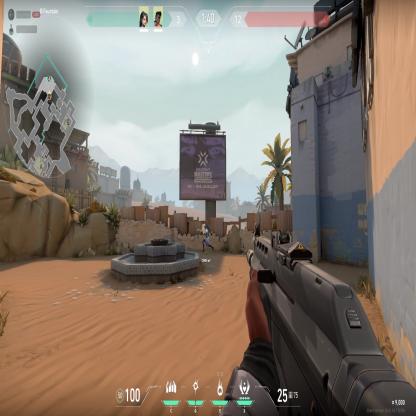
Label: teammate